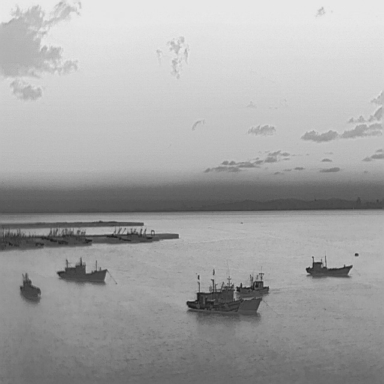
There are five bulk_carriers in the infrared image.